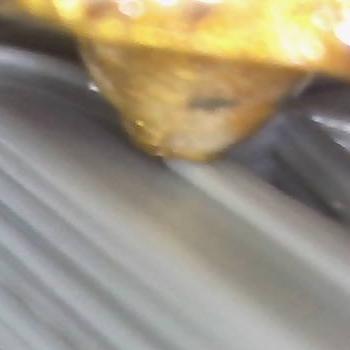
Flow rate: 78%